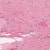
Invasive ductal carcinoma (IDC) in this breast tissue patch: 0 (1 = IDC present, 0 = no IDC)